Question: ### Question
How can I add an additional 'click' event on a <URL> element.
As far as my debugging goes, the main problem is that 'CoreUI' a lot of 'event.stopPropagation();' uses. This seems to destroy any further added 'click' event.
### Workaround
A hack I found was to comment out <URL>.
It's interesting, as this seams to be changed with Version 3.3.0. Even more confusing is, that version "3.2" (really 3.2.2) on <URL>.
### Example
In the code snippet you can see that the menu opens/closes correctly but the 'click' event doesn't get trigger.

'''
$(document).ready(function () {
// Trigger when sidebar change, only works with hack of coreui.js
$(document).on('click', '.c-class-toggler', function (event) {
console.log('hello world!');
});
});
'''
'''
<link href="https://stackpath.bootstrapcdn.com/bootstrap/4.1.3/css/bootstrap.min.css" rel="stylesheet"/>
<link href="https://cdnjs.cloudflare.com/ajax/libs/font-awesome/4.7.0/css/font-awesome.css" rel="stylesheet"/>
<link href="https://unpkg.com/@coreui/coreui@3.2/dist/css/coreui.min.css" rel="stylesheet"/>
<link href="https://cdnjs.cloudflare.com/ajax/libs/jquery.perfect-scrollbar/1.5.0/css/perfect-scrollbar.min.css" rel="stylesheet"/>
<body class="c-app">
<div id="sidebar" class="c-sidebar c-sidebar-fixed c-sidebar-lg-show">
<div class="c-sidebar-brand d-md-down-none">
<a class="c-sidebar-brand-full h4" href="#">
Example
</a>
</div>
<ul class="c-sidebar-nav ps m-4">
<li class="c-sidebar-nav-item"><h3>Menu<h3></li>
</ul>
</div>
<div id="app" class="c-wrapper">
<header class="c-header c-header-fixed px-3">
<button class="c-header-toggler c-class-toggler d-lg-none" type="button" data-target="#sidebar" data-class="c-sidebar-show">
Menu
</button> <pre class="ml-2 mt-4"><- additional click event is not working</pre>
<button id="test" class="c-header-toggler c-class-toggler mfs-3 d-md-down-none" type="button" data-target="#sidebar" data-class="c-sidebar-lg-show" responsive="true">
Menu
</button>
<ul class="c-header-nav ml-auto">
</ul>
</header>
<div class="c-body">
<main class="c-main">
<div class="container-fluid">
<div class="card">
<div class="card-body">
<h2>Content</h2>
</div>
</div>
</div>
</main>
</div>
</div>
<script src="https://cdnjs.cloudflare.com/ajax/libs/jquery/3.3.1/jquery.min.js"></script>
<script src="https://stackpath.bootstrapcdn.com/bootstrap/4.1.1/js/bootstrap.min.js"></script>
<script src="https://cdnjs.cloudflare.com/ajax/libs/popper.js/1.14.3/umd/popper.min.js"></script>
<script src="https://cdnjs.cloudflare.com/ajax/libs/jquery.perfect-scrollbar/1.5.0/perfect-scrollbar.min.js"></script>
<script src="https://unpkg.com/@coreui/coreui@3.2/dist/js/coreui.min.js"></script>
</body>
'''
: It seems like I'm not the only one with this issue: <URL>
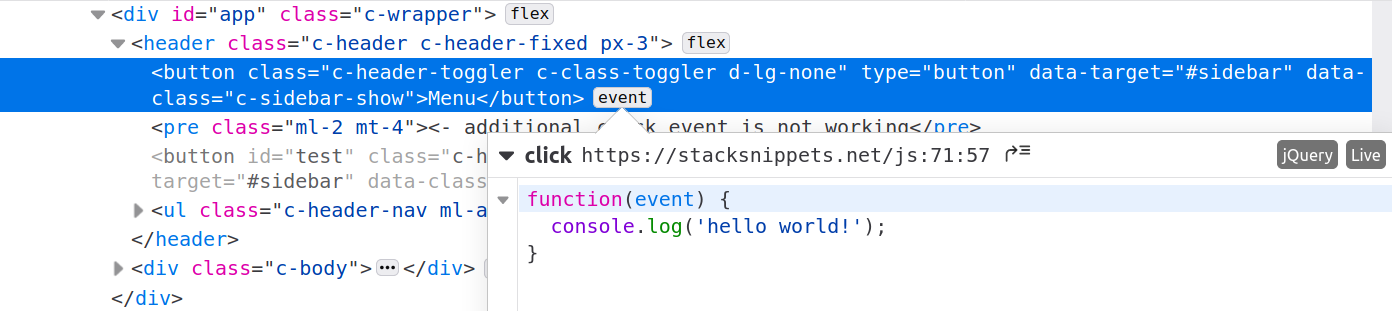
Answer: I just run again over my question, the whole thing works also without my described hack.
The debugger console normal show you the exciting events, eg. in case of the 'sitebar' there is a 'classtoggle' event you can hook on (s. example in <URL>.
<URL>
'coreui'
'''
$(document).ready(function () {
// Triggers when existing sidebar events are called
$('#sidebar').on('classtoggle', function (event) {
console.log('hello world!');
$('.working').append('!');
});
});
'''
'''
<link href="https://stackpath.bootstrapcdn.com/bootstrap/4.1.3/css/bootstrap.min.css" rel="stylesheet"/>
<link href="https://cdnjs.cloudflare.com/ajax/libs/font-awesome/4.7.0/css/font-awesome.css" rel="stylesheet"/>
<link href="https://unpkg.com/@coreui/coreui@3.2/dist/css/coreui.min.css" rel="stylesheet"/>
<link href="https://cdnjs.cloudflare.com/ajax/libs/jquery.perfect-scrollbar/1.5.0/css/perfect-scrollbar.min.css" rel="stylesheet"/>
<body class="c-app">
<div id="sidebar" class="c-sidebar c-sidebar-fixed c-sidebar-lg-show">
<div class="c-sidebar-brand d-md-down-none">
<a class="c-sidebar-brand-full h4" href="#">
Example
</a>
</div>
<ul class="c-sidebar-nav ps m-4">
<li class="c-sidebar-nav-item"><h3>Menu<h3></li>
</ul>
</div>
<div id="app" class="c-wrapper">
<header class="c-header c-header-fixed px-3">
<button id="test" class="c-header-toggler c-class-toggler mfs-3 d-md-down-none" type="button" data-target="#sidebar" data-class="c-sidebar-lg-show" responsive="true"> Menu
</button>
<button class="c-header-toggler c-class-toggler d-lg-none" type="button" data-target="#sidebar" data-class="c-sidebar-show">
Menu
</button> <pre class="working ml-2 mt-4"><- additional click event works when hooked to existing events</pre>
</header>
<div class="c-body">
<main class="c-main">
<div class="container-fluid">
<div class="card">
<div class="card-body">
<h2>Content</h2>
</div>
</div>
</div>
</main>
</div>
</div>
<script src="https://cdnjs.cloudflare.com/ajax/libs/jquery/3.3.1/jquery.min.js"></script>
<script src="https://stackpath.bootstrapcdn.com/bootstrap/4.1.1/js/bootstrap.min.js"></script>
<script src="https://cdnjs.cloudflare.com/ajax/libs/popper.js/1.14.3/umd/popper.min.js"></script>
<script src="https://cdnjs.cloudflare.com/ajax/libs/jquery.perfect-scrollbar/1.5.0/perfect-scrollbar.min.js"></script>
<script src="https://unpkg.com/@coreui/coreui@3.2/dist/js/coreui.min.js"></script>
</body>
'''